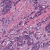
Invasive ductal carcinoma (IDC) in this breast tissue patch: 1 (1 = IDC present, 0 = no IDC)